Chest X-ray. View position: PA
Patient age: 43
Patient sex: F
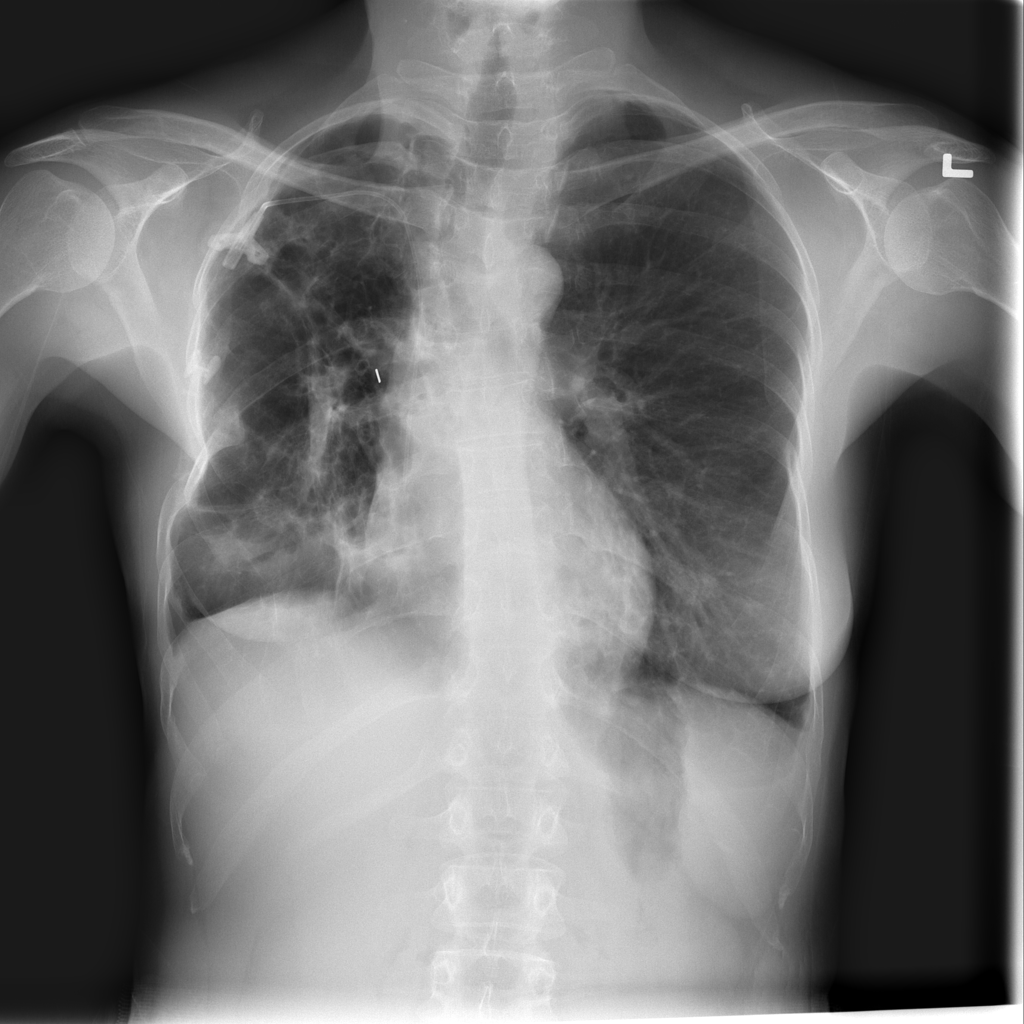
Finding: Pneumothorax